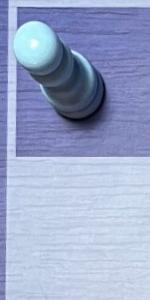
Label: Empty